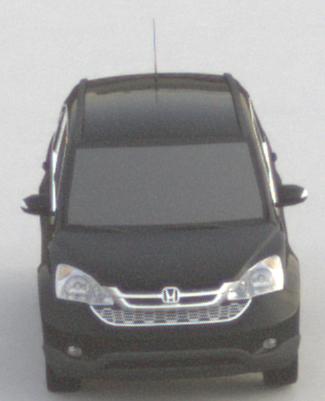
Make: Honda
Model: CR-V
Detailed model: CR-V (III) (04/10 - 10/12)
Model produced from: 2010
Model produced until: 2012
Doors: 5
Color: black
Road condition: dry road
Daytime: sunrise or sunset
Contrast: low contrast